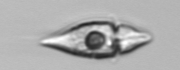
Label: Amphidinium